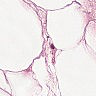
Metastatic tissue present: no